Question: I have this tricky situation with menu:
'''
<ul id="menu">
<li class="menuGroup">
<strong>Title</strong>
<ul>
<li><span>SubTitle<span></strong>
<li><a>Element 1 of menu called Title</a></li>
<li><a>Element 2 of menu called Title</a></li>
<li><a>Element 3 of menu called Title</a></li>
</ul>
</li>
</ul>
'''
Initially only '<strong>' element is only visible. When clicking on it's 'ul' sibling is displayed.
Than when clicking on 'li.menuGroup' will hide that sibling.
It's ilustraded on the attached image:
The problem is that menu items hide when clicking 'ul#menu li.menuGroup ul li span' element, which is only for information purposes (SubTitle) and should not toggle any event. But my implementation allows that. How to prevent it here:
'''
var el = $("#menu li");
el.on("click", function() {
var thisTabContents = $(this).children("ul");
if (!thisTabContents.is(":visible")) {
jq_TabContents.hide();
thisTabContents.show();
} else {
thisTabContents.hide();
}
});
'''
So I want to toggle elements 1, 2, 3 when clicking on any element '.menuGroup' but not it's child '<li><span>SubTitle<span></strong>'
Fiddle: <URL>
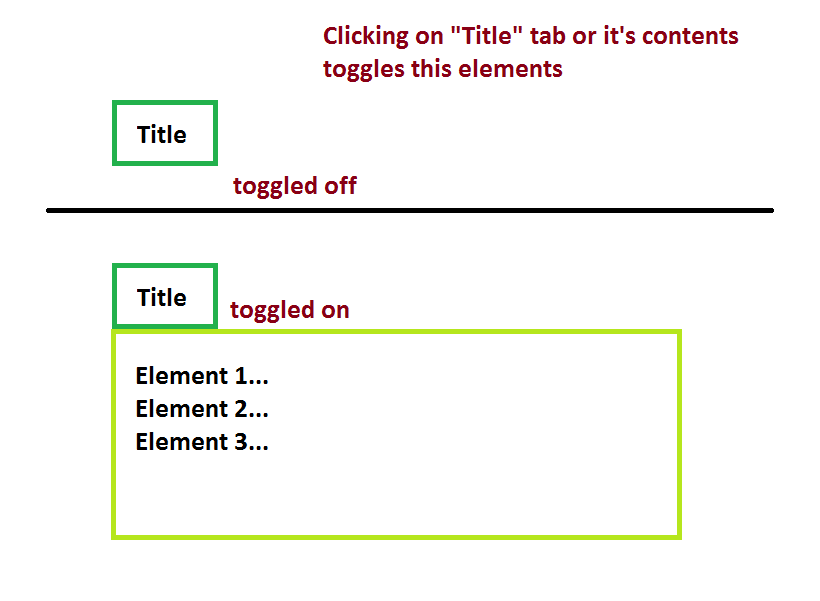
Answer: The clicked element is available as the event target, so you can check for that:
'''
var el = $("#menu li");
el.on("click", function(e) {
if(e.target.tagName != 'SPAN') {
var thisTabContents = $(this).children("ul");
if (!thisTabContents.is(":visible")) {
jq_TabContents.hide();
thisTabContents.show();
} else {
thisTabContents.hide();
}
}
});
'''
Note: your fiddle code doesn't match the example here. In the fiddle, you can check 'if(e.target.className != 'title')'.
<URL>